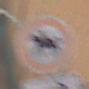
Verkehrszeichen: VerbotReiter
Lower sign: RichtungsangabeDurchPfeile5
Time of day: Midday
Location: Outdoor (Urban)
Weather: Overcast
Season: NotSpecified
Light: Natural